Question: <URL>
If you take a look over Gmaps + Slideshow section.
I converted the slideshow pictures from png to jpg and replaced urls on the respective posts, thus updating the slideshow.
Now there's some iframe being loaded in Gmaps section (hidden) loading the pngs again.

Try searching the img on source code to find it
'''
http://www.blue-adventure.com/wp-content/uploads/2013/posts-inmersiones/punta-gavina/a-punta-gavina.png
'''
It seems to affect Chrome, but not Firefox.
Any idea what might be causing this?
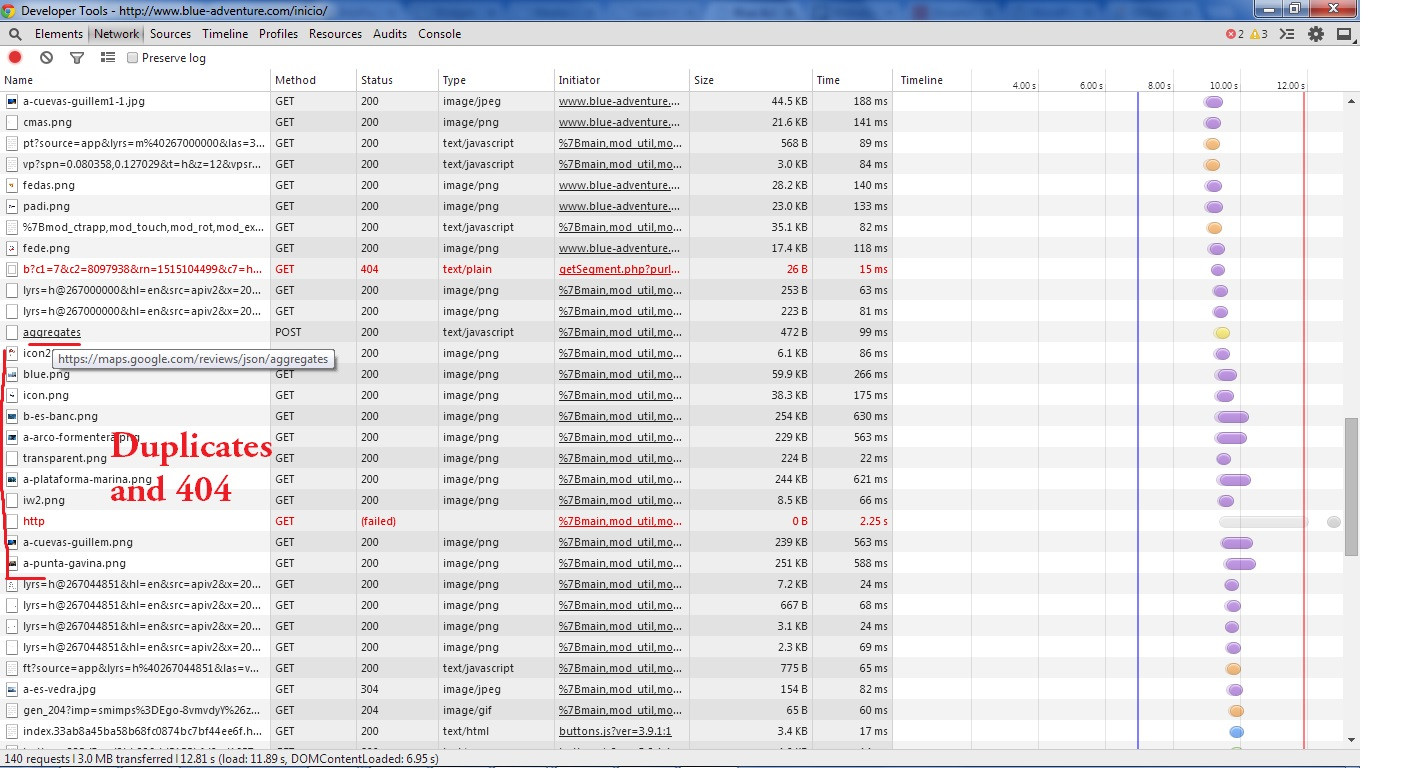
Answer: It seems to be a preloading-mechanism of the embedded map.
When you click on the diver-icon in the map an infowindow appears which contains the images of the slideshow(the old png-versions), chrome obviously preloads the contents of the infowindows.
The 404 may be a result of the broken link below the images.
You'll need to update the embedded map to avoid the loading of the old images.